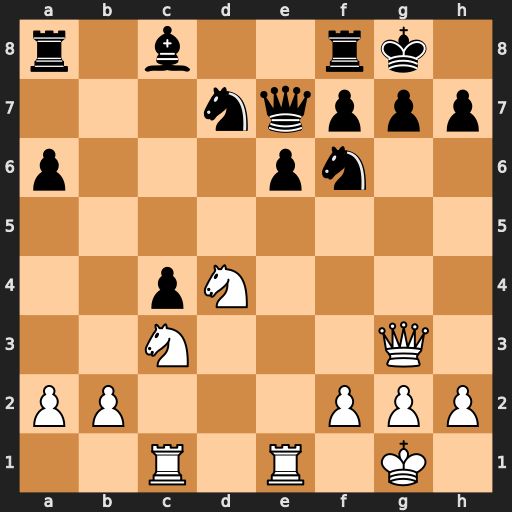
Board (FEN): r1b2rk1/3nqppp/p3pn2/8/2pN4/2N3Q1/PP3PPP/2R1R1K1
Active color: w
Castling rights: -
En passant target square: -
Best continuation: Nf5 exf5 Rxe7